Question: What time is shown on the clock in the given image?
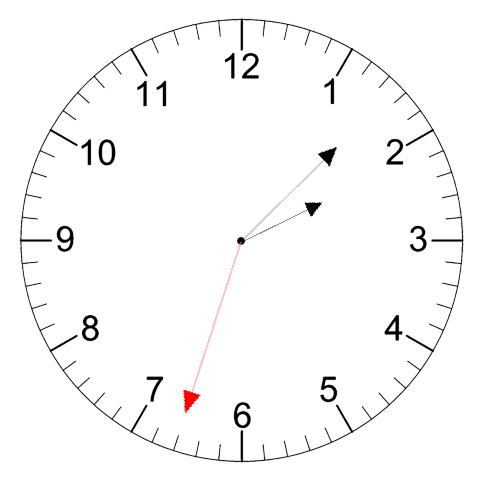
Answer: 02:07:33